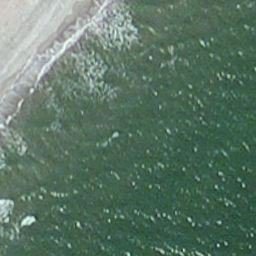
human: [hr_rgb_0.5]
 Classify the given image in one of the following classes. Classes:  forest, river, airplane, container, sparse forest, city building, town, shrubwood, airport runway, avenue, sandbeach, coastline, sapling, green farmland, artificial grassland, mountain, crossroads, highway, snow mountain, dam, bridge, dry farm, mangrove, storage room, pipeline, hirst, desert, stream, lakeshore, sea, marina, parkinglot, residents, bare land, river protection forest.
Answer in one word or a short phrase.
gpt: coastline